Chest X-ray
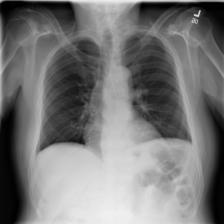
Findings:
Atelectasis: negative
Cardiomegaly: negative
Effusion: negative
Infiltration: negative
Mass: negative
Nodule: negative
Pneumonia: negative
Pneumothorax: negative
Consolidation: negative
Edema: negative
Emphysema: negative
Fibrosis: negative
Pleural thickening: negative
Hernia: negative